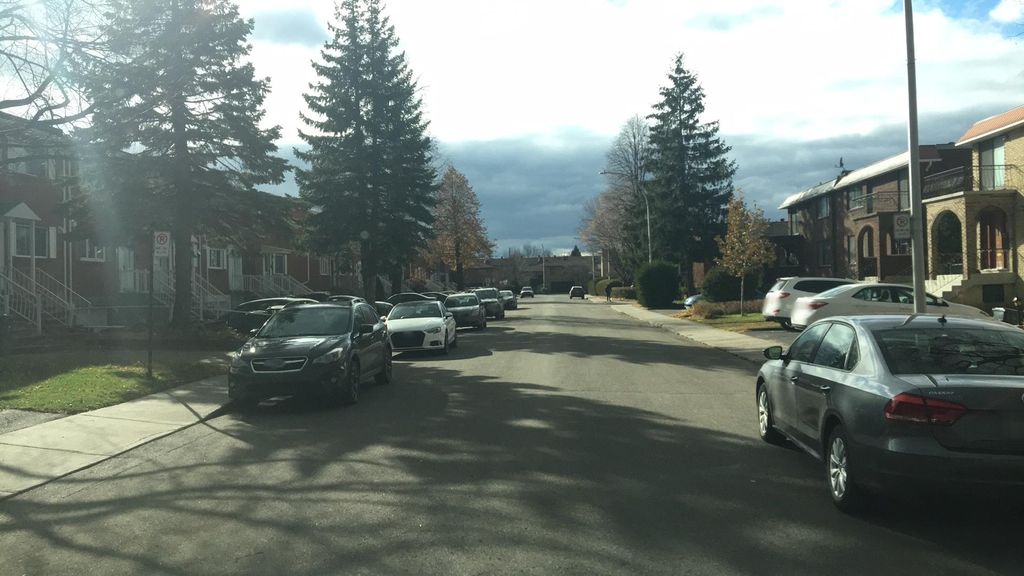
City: montreal